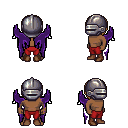
a pixel art fantasy rpg character, male body template, human, dark skin, purple wings, red pants, blonde pageboy hairstyle, metal helm, brown shoes, four views (front, back, left, right), 2x2 character sprite sheet, small pixel art, hard edges, no anti-aliasing